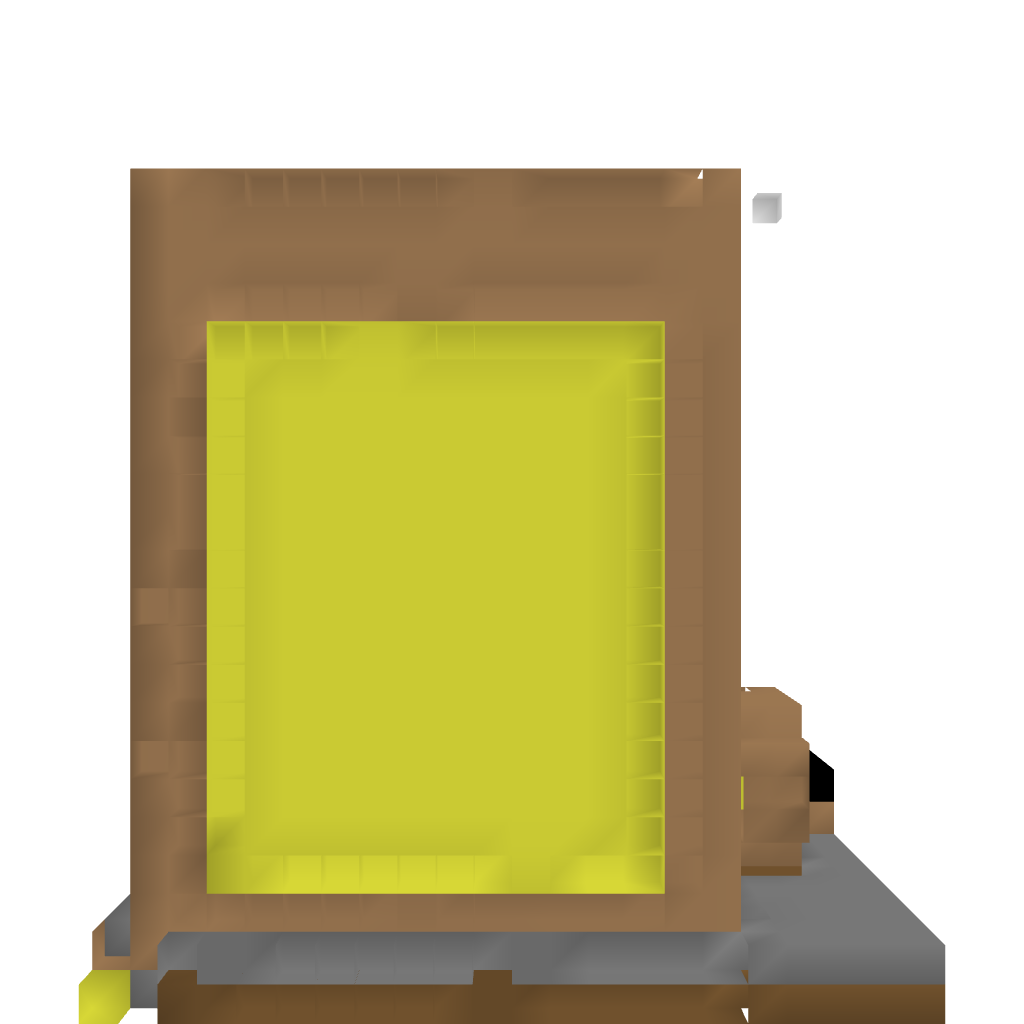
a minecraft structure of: Epic Draw my thing bad low quality